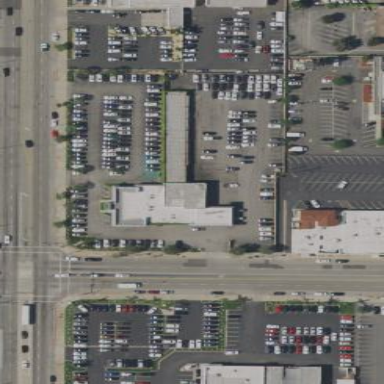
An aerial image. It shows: Commercial building used for cars.